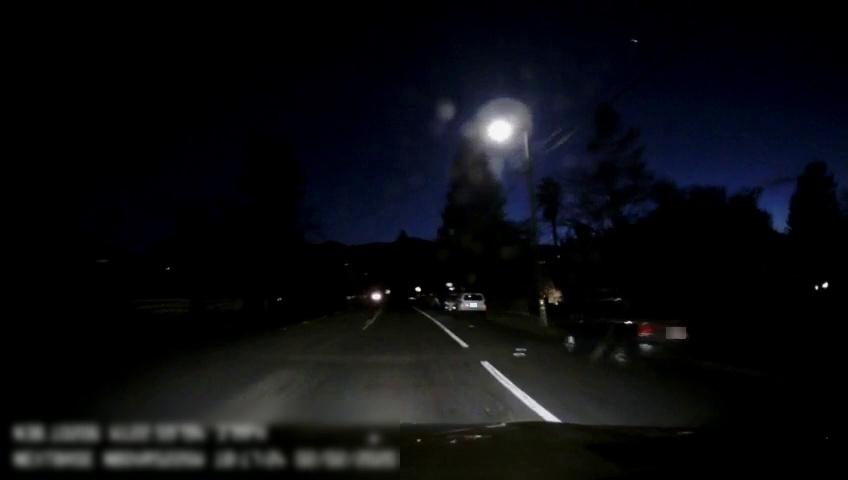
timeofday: Night
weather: Other
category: Drivable Space
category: Vehicles | SUV
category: Vehicles | SUV
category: Vehicles | Car
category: Lanes | Alternate Lane
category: Lanes | Alternate Lane